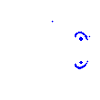
Particle: kaon